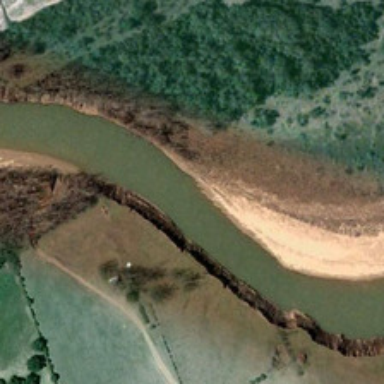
Many green trees and farmlands are in two sides of a curved river .